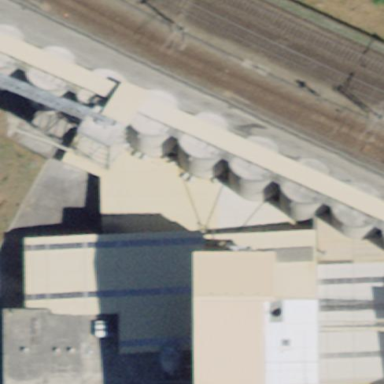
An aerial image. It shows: Industrial building.